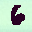
Label: 6